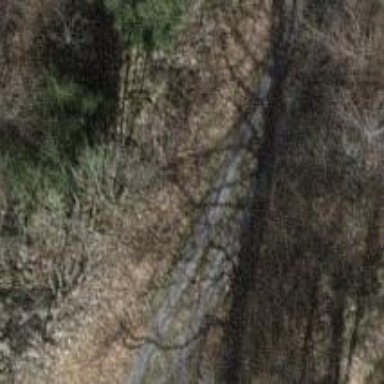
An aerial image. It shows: Well-maintained track road with grade 1 tracktype.